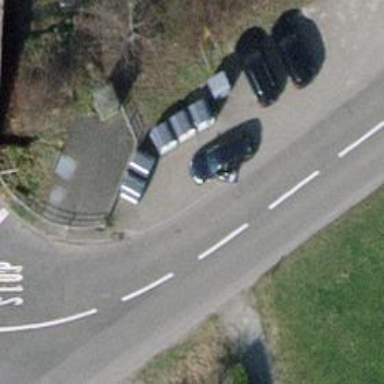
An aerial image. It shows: Recycling container at amenity designated for recycling.